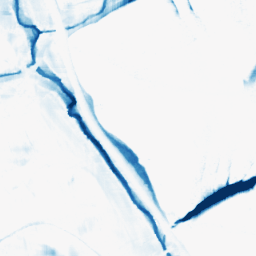
Category: morphological
Decomposition family: morphological_square
Decomposition parameters: operation: closing
size: 20
Upsampling method: bilinear
Upsampling parameters: scale: 8
Upsampling scale: 8